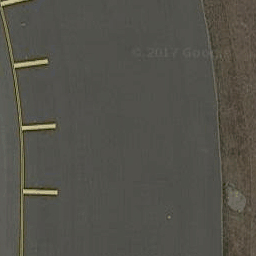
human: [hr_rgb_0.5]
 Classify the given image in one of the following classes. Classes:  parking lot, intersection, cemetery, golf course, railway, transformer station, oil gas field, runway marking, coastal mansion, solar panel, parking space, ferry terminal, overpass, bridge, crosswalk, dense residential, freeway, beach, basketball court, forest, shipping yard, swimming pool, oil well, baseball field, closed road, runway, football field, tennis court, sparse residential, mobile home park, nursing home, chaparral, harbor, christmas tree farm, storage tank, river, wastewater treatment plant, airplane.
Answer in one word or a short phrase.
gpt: runway marking